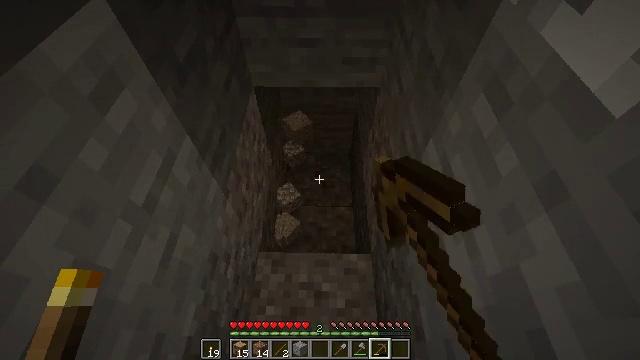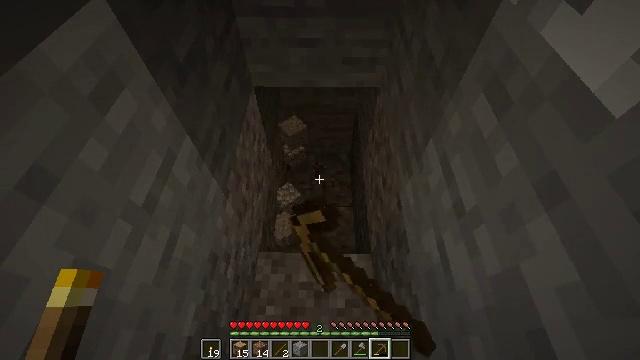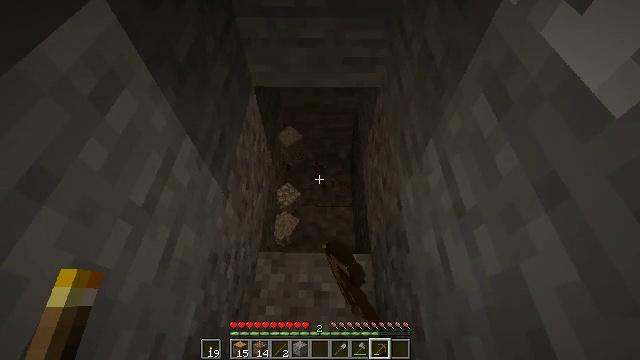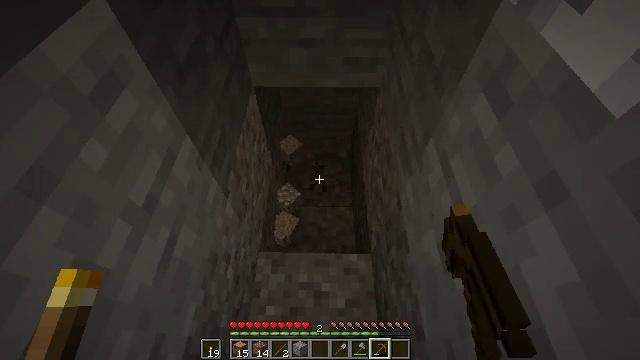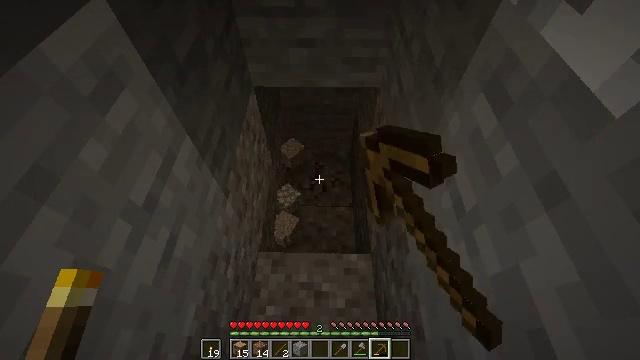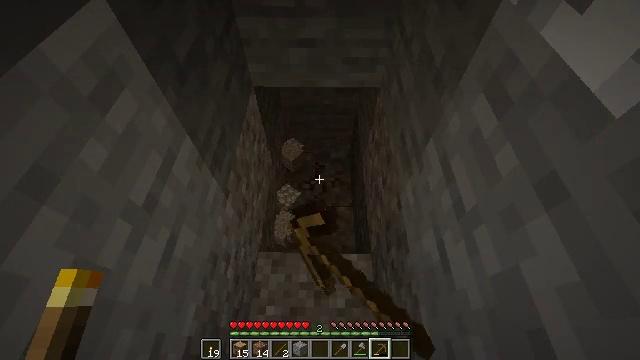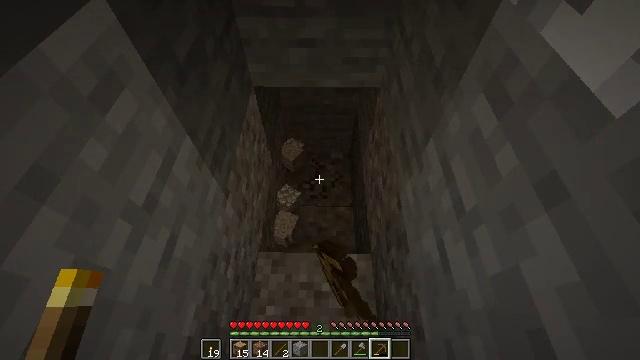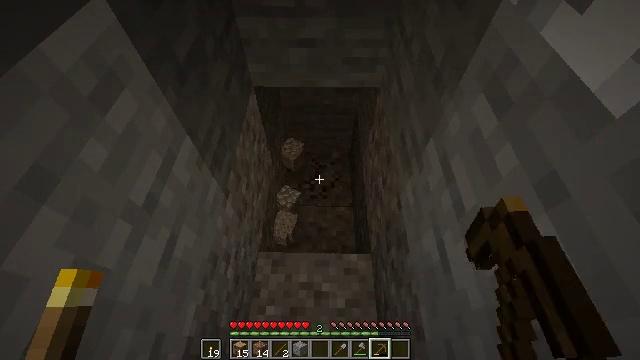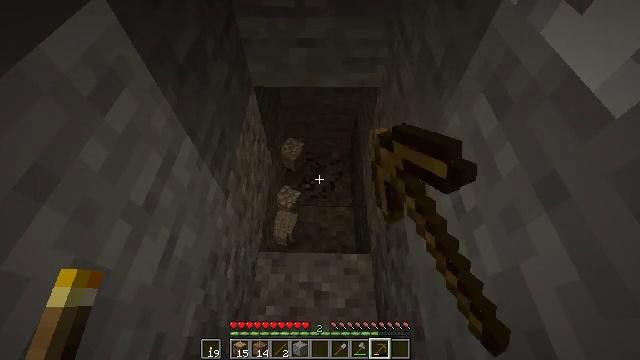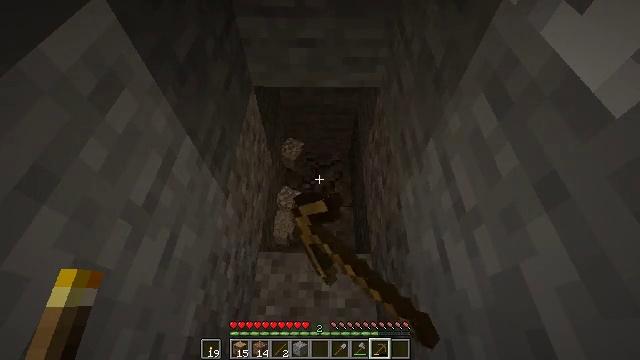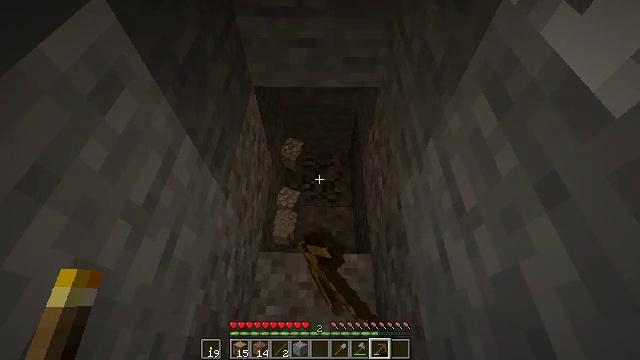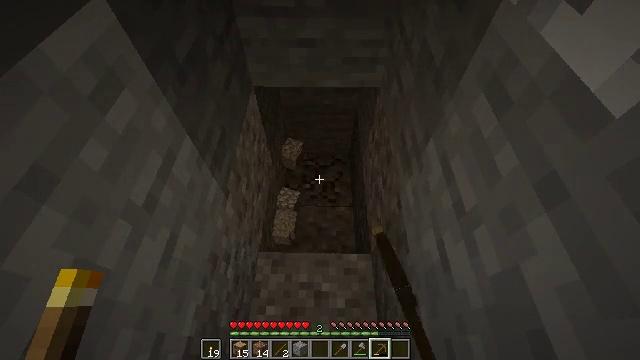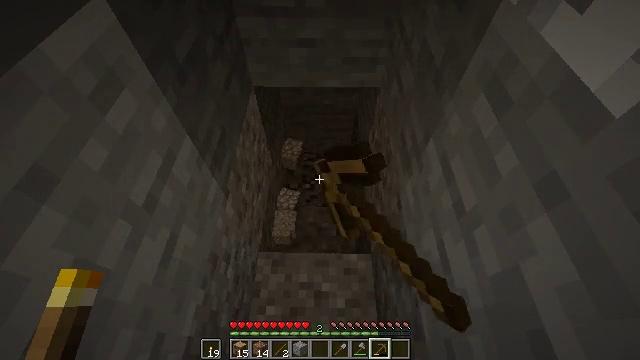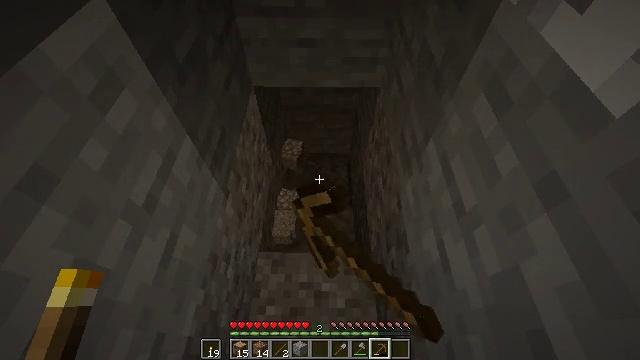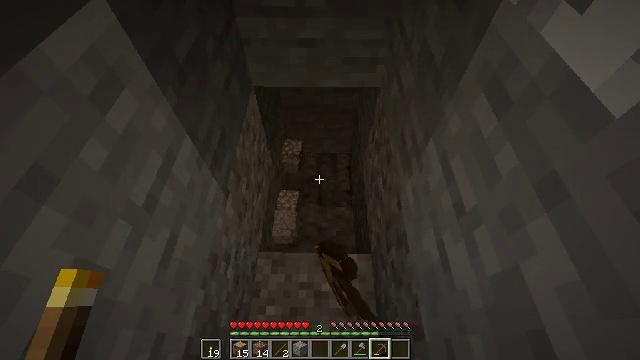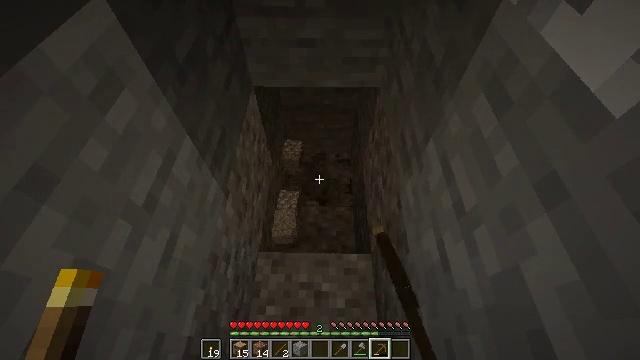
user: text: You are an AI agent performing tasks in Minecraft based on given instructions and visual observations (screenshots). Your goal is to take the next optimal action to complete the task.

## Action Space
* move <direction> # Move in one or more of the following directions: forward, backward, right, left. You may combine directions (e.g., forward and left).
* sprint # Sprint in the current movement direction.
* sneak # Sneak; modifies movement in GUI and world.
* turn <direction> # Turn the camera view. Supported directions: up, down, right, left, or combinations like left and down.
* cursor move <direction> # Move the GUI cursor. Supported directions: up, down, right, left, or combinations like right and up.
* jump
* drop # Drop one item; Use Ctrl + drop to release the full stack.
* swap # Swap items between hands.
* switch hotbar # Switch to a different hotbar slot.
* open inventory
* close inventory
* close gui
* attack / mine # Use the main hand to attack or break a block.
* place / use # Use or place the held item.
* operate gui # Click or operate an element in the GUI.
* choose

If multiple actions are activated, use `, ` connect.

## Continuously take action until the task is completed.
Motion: motion action
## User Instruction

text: Break the gravel block.
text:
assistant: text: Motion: sneak, attack / mine
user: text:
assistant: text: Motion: sneak, attack / mine
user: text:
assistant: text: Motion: sneak, attack / mine
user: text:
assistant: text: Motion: sneak, attack / mine
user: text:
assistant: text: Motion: sneak, attack / mine
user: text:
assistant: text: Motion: sneak, attack / mine
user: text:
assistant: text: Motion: sneak, attack / mine
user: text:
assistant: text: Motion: sneak, attack / mine
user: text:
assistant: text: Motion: sneak, attack / mine
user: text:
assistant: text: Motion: sneak, attack / mine
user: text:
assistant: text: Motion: sneak, attack / mine
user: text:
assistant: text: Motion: sneak, attack / mine
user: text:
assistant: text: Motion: sneak, attack / mine
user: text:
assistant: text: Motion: sneak, attack / mine
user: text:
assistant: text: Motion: sneak, attack / mine
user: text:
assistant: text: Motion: sneak, attack / mine
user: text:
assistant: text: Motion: sneak, attack / mine
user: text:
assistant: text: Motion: sneak, attack / mine